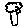
Label: tree